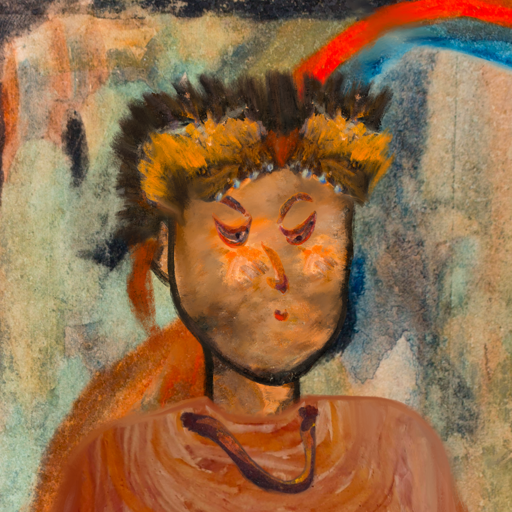
Background: Childish, Head And Neck Side: Gypsy_Queen, Face Side: Hypocrite, Bust: Pious_Lady, Hair Side: Blank, Head Accessory: Gypsy_Queen, Second Necklace: Comrade, Necklace: Blank, Baby: Blank